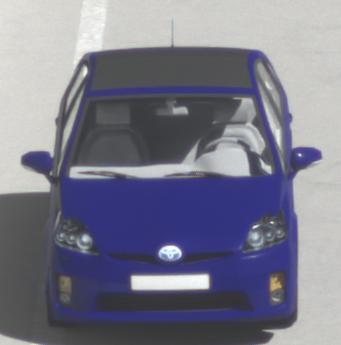
Make: Toyota
Model: Prius 1.5 Hybrid
Detailed model: Prius (HW2)
Model produced from: 2006/03
Model produced until: 2009/06
Doors: 5
Color: blue
Road condition: dry road
Daytime: midday
Contrast: high contrast